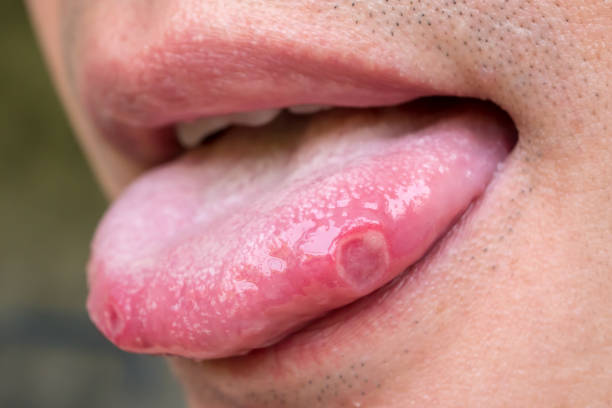
Condition: Mouth Ulcer